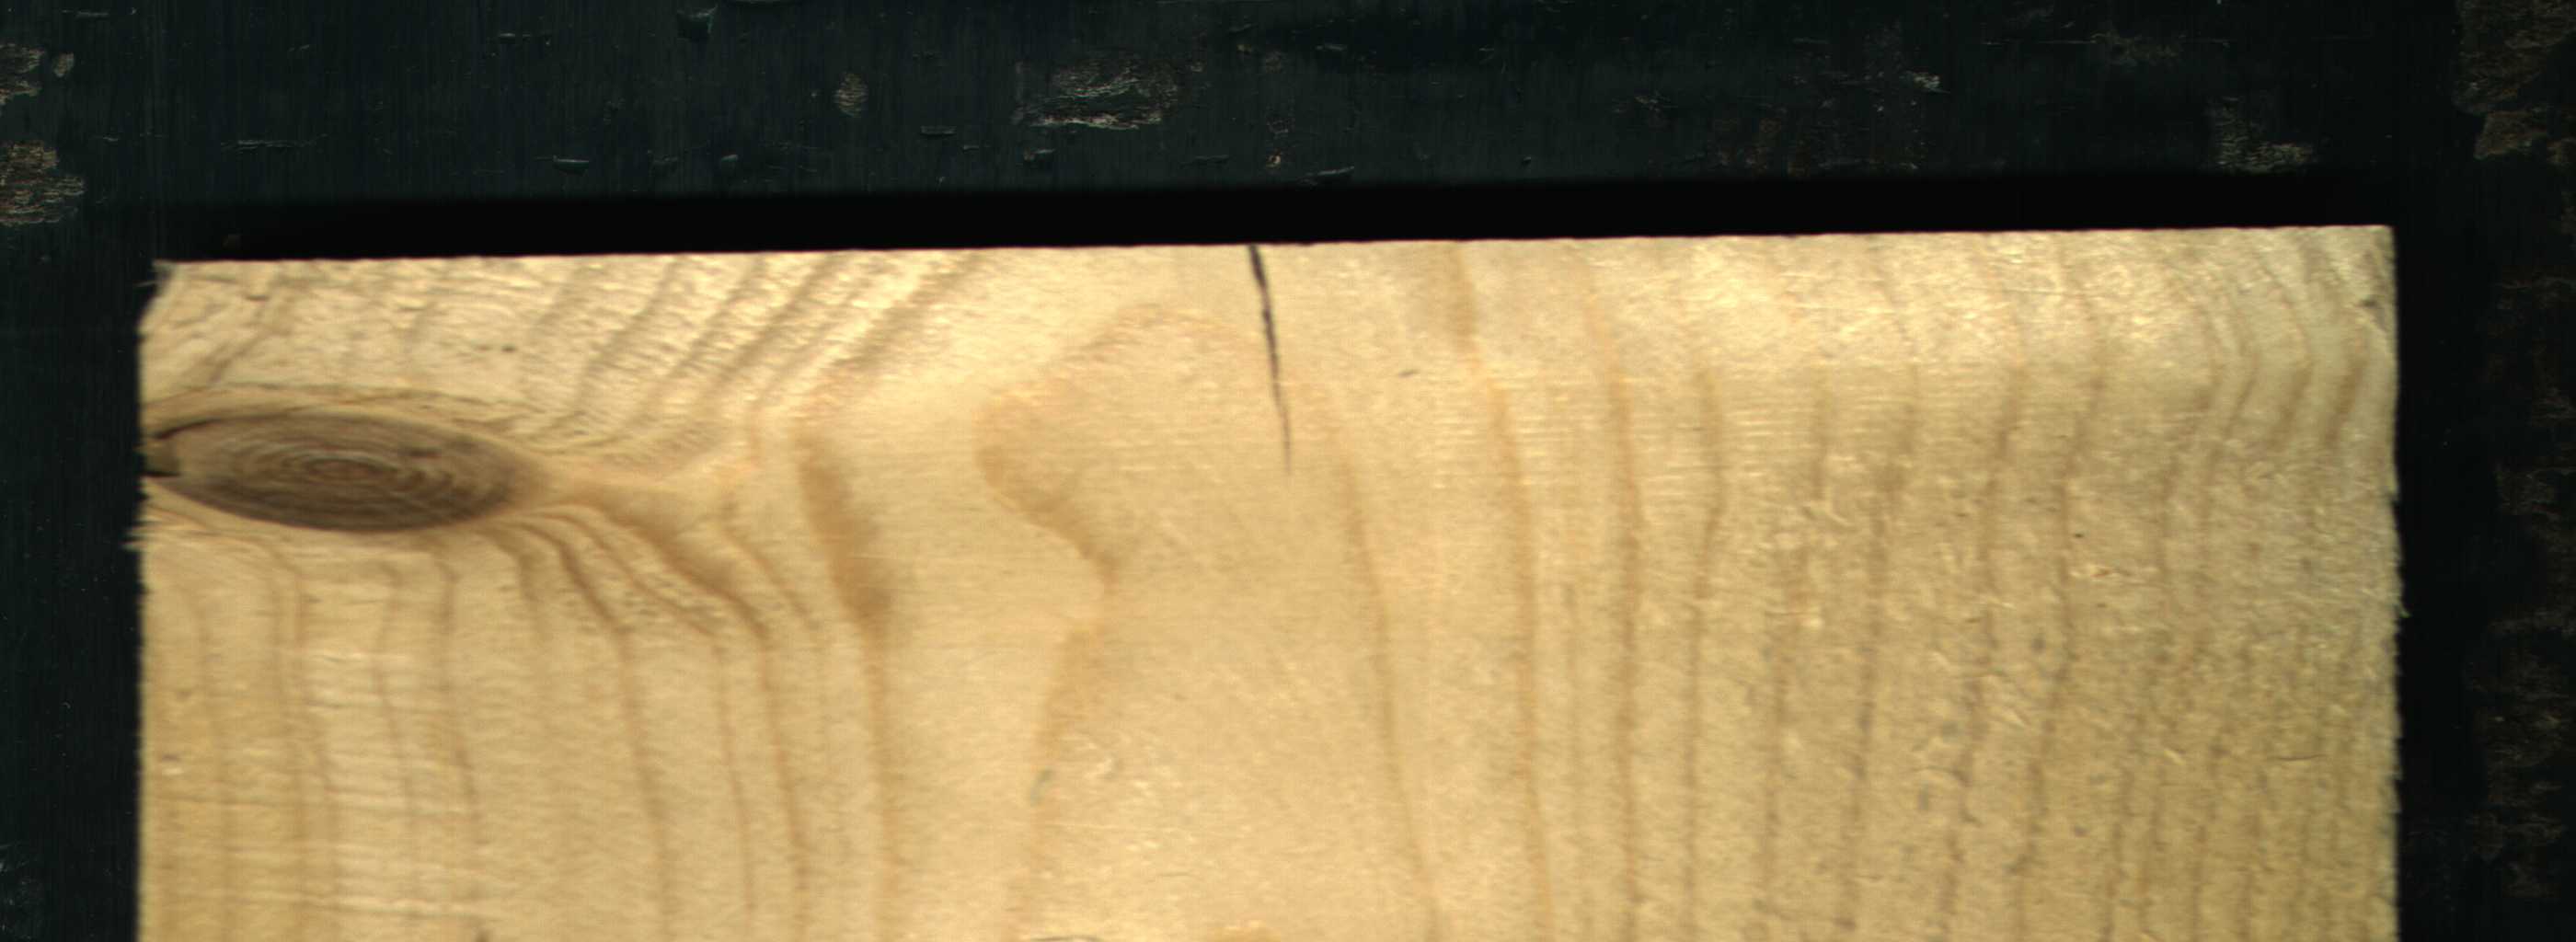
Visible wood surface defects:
Live_Knot